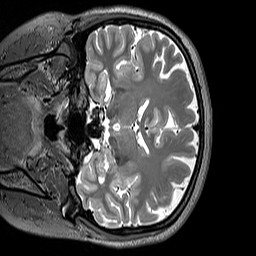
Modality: T2w
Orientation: coronal
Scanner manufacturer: siemens
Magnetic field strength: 3 T
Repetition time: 3.2 s
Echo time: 0.406 s